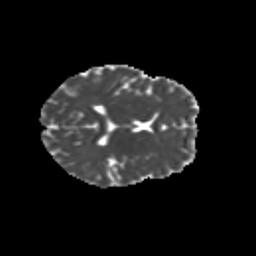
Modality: MD
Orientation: axial
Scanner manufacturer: siemens
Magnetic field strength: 3 T
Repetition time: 9.2 s
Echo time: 0.084 s